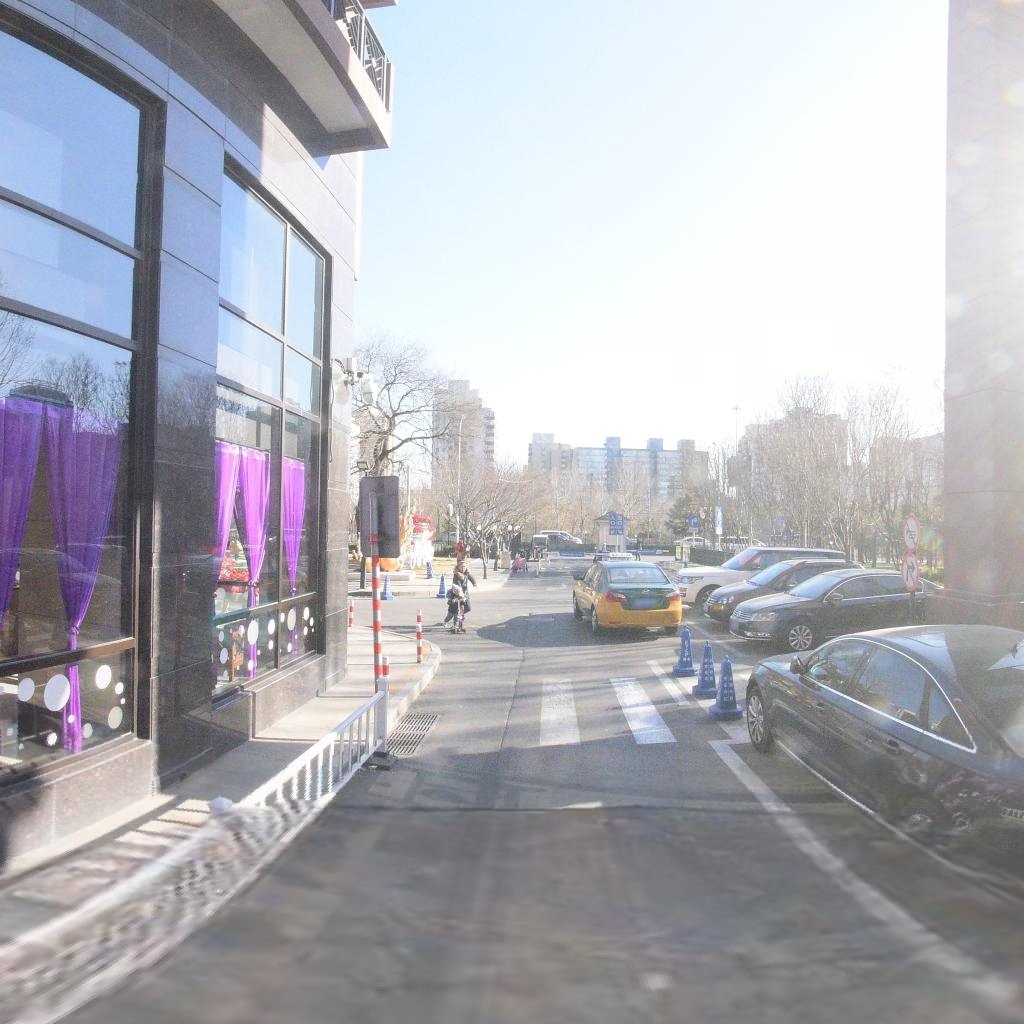
Region: Dongcheng
Road damage annotations: longitudinal crack